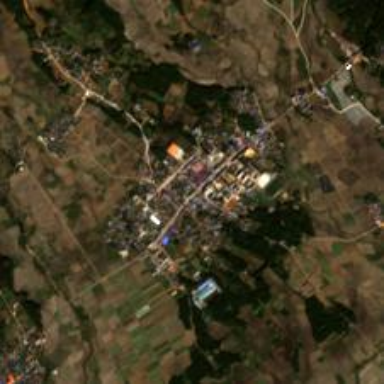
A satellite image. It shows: Ethnic township within town.